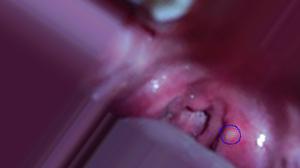
Condition: Mouth Ulcer